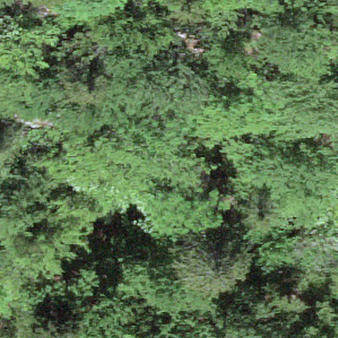
Label: other